Question: I am developing an IPhone cocos2d app with a scene like the the one depicted in the following image (I hope you can see that):

On the right there is a vertically scrollable menu contained in a separated layer (menulayer) which is itself contained in the main scene's layer. On the left there is a back button contained in the main scene's layer.
I am trying to exploit the UIScrollView as described in <URL>. However, despite I can see the UIScrollView working I am experimenting some problems:
1) while the menulayer actually scrolls it seems the menu does not. In fact when a press the menu item 8 the menu item 4 is selected, when I press the menu item 7 the menu item 3 is selected and so on.
2) the back button only works when the menulayer is at its first position
Do you have any idea of how shall I do to fix it?
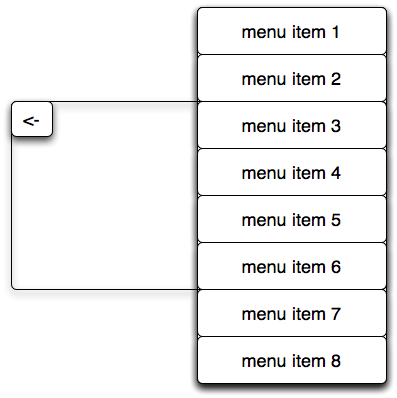
Answer: You need to check you selectors. calls selectors from proper controls. check it carefully.Your problem shows your menu item 8 th selector bind with 4th same for others. some mis binding of selectors is present in your code so check them properly.